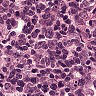
Metastatic tissue present: no